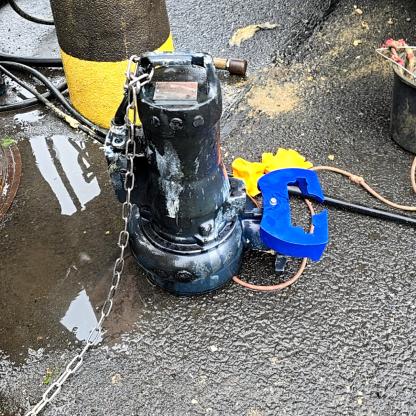
Klasa: inne